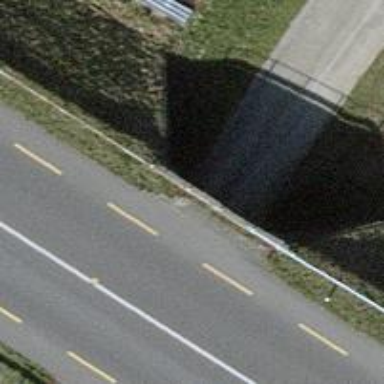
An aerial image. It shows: Unclassified road with grade1 track type running through tunnel.